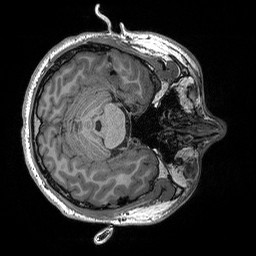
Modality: T1w
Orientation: axial
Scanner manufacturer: siemens
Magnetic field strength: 3 T
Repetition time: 2.3 s
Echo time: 0.00298 s